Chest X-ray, PA view. Patient: 53 years old, sex M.
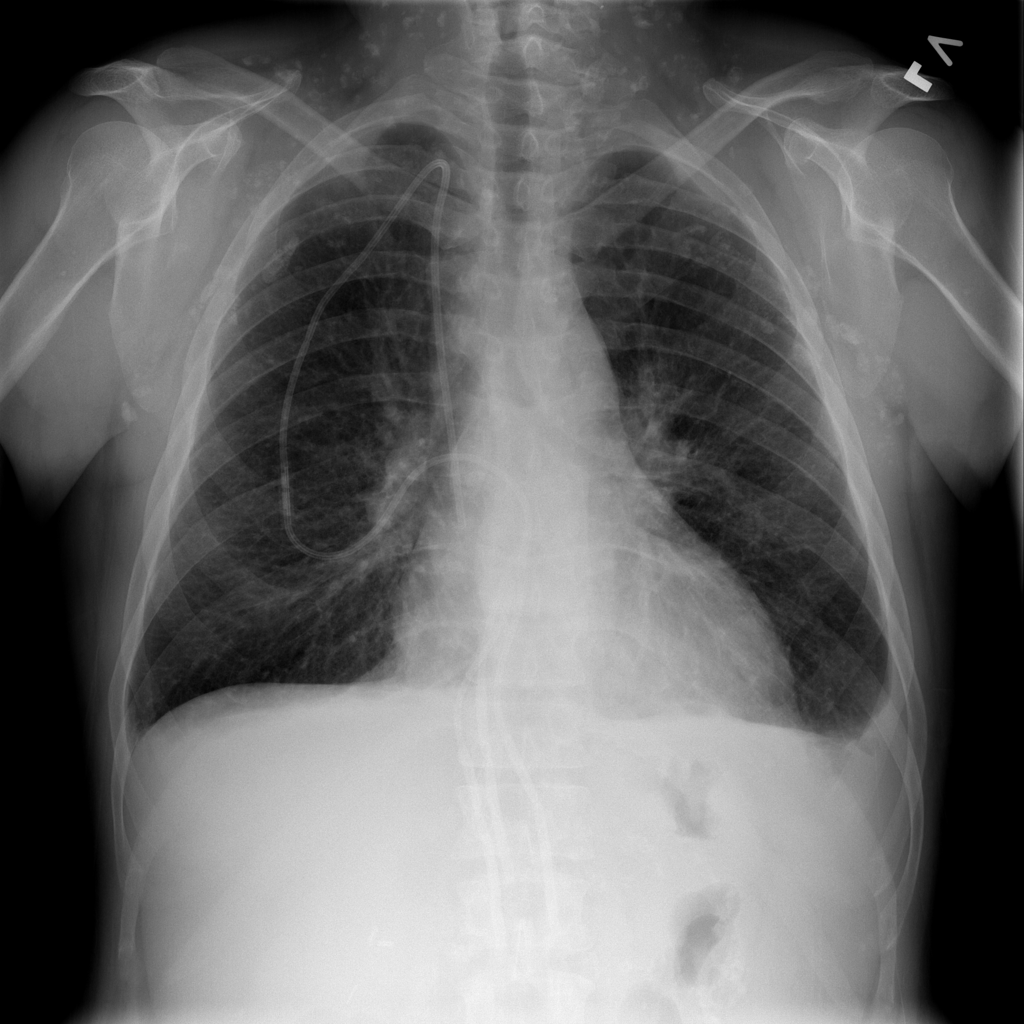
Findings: Effusion